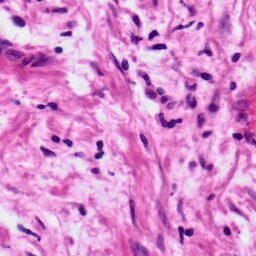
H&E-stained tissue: Ovarian